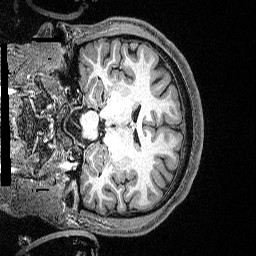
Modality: T1w
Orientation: coronal
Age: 21
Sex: male
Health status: healthy
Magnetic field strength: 3 T
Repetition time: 2.53 s
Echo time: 0.00331 s